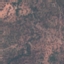
Land use / land cover class: HerbaceousVegetation